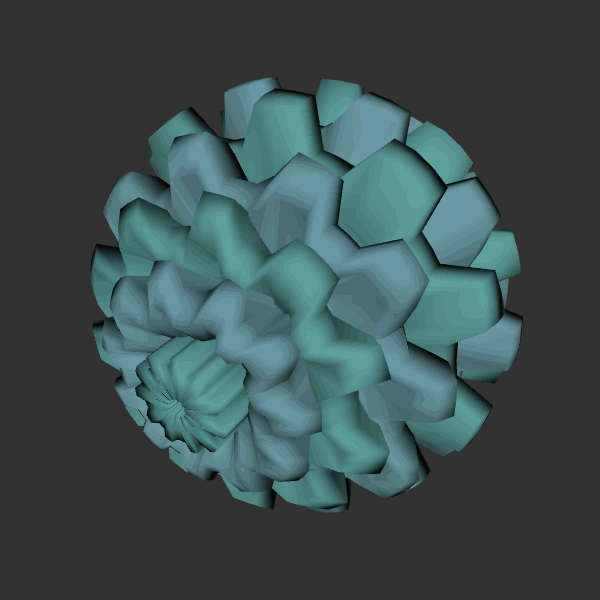
Background: dark